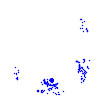
Particle: electron